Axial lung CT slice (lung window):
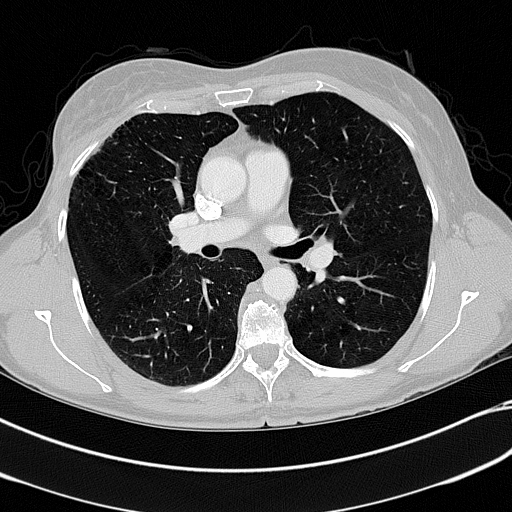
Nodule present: no